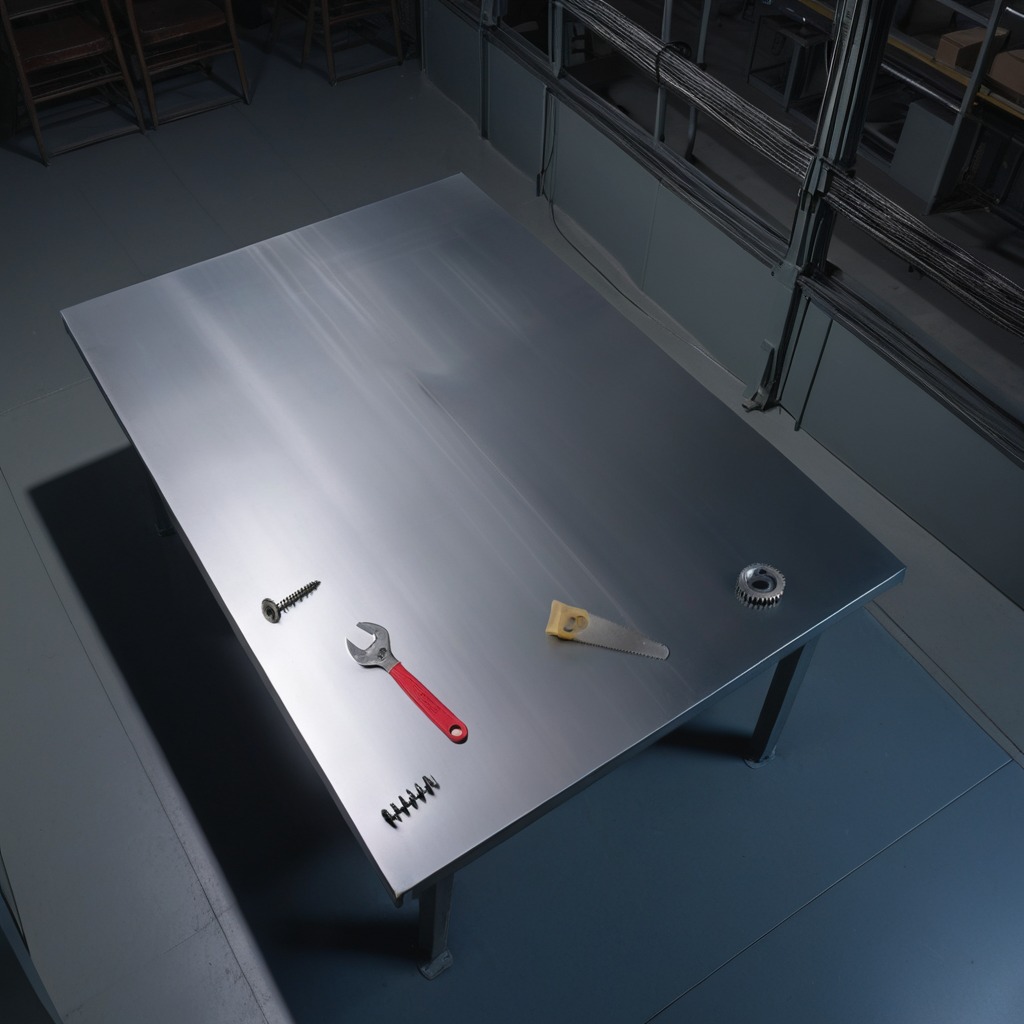
A steel gear with teeth, a metal machine screw, a coiled metal spring, a handheld metal saw, and a wrench are lying on the clean empty table in the evening.